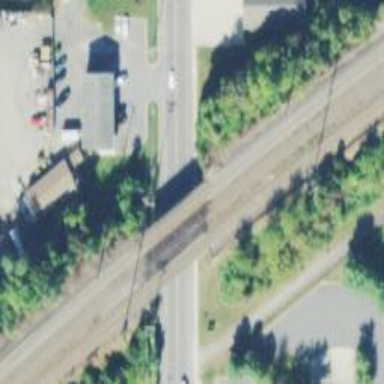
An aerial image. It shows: Railway bridge with electrified contact lines.